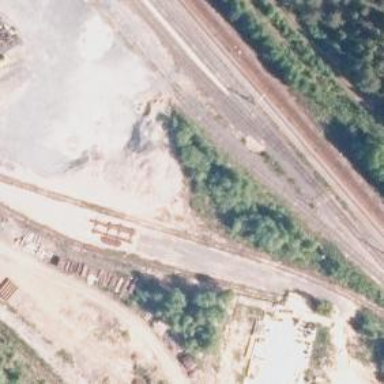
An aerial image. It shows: Railway spur service.